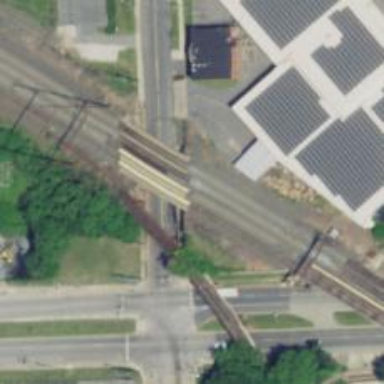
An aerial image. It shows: Bridge over railway with electrified contact lines.